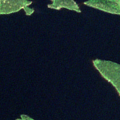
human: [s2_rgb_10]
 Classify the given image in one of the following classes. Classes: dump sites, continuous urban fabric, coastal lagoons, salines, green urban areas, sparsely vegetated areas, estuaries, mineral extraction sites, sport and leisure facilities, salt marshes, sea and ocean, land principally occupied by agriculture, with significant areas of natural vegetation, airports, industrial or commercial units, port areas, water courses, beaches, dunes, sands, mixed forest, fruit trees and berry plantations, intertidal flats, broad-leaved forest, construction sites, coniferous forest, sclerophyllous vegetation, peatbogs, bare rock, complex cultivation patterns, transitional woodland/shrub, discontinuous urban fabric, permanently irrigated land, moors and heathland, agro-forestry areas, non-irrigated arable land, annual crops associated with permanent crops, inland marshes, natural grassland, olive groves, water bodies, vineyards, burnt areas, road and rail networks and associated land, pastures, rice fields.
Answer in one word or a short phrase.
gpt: mixed forest, water bodies